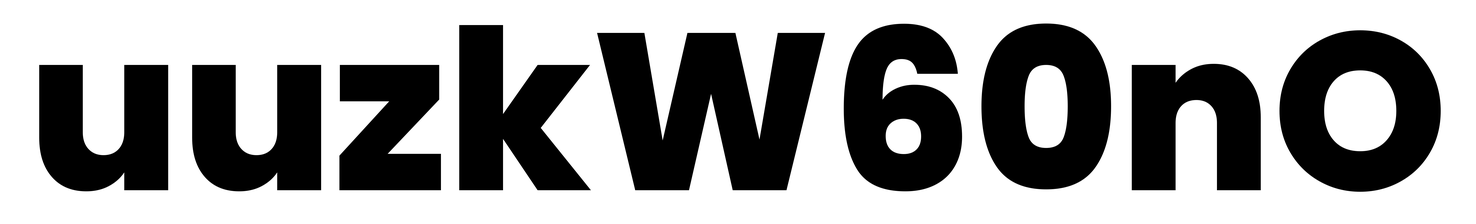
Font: Poppins-ExtraBold